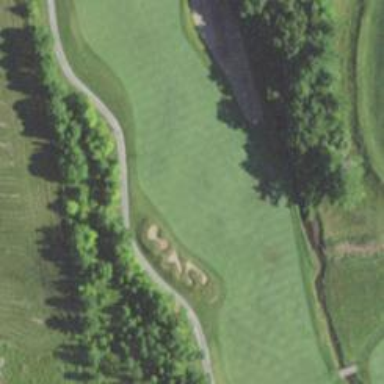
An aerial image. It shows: Golf hole.